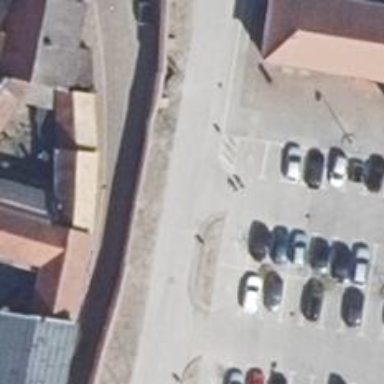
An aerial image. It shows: Parking aisle service road with opposite cycleway.